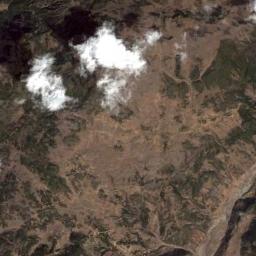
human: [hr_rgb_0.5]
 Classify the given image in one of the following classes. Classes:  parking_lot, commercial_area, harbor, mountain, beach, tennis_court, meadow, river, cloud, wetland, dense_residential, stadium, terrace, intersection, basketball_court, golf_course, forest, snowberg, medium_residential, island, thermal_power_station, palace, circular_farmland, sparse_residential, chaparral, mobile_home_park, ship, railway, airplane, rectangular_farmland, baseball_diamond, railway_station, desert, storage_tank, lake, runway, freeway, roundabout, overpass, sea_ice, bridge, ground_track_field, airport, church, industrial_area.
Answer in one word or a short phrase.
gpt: cloud